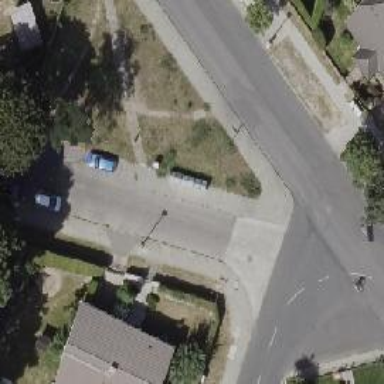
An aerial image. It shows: Bump for traffic calming.